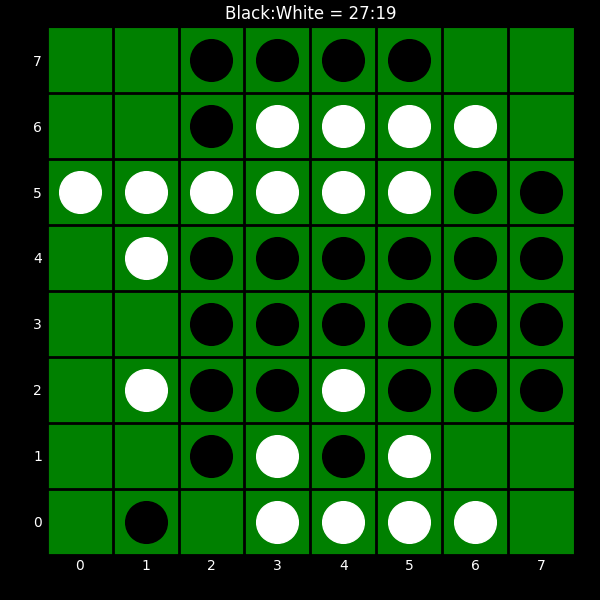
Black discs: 27
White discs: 19